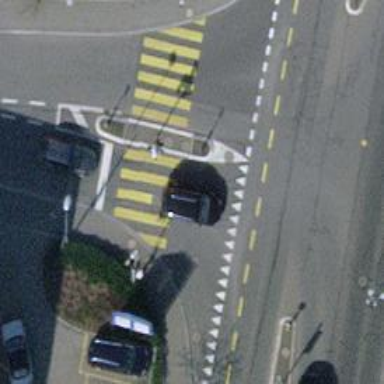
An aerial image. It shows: Marked zebra crossing with island in the middle.